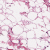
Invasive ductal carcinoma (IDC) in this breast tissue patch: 0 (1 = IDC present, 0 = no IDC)